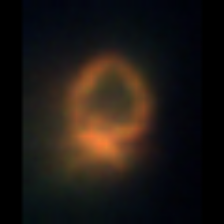
Taxon: Ciliates
Group: Other